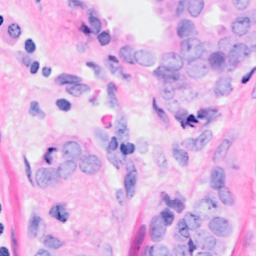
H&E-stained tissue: Breast